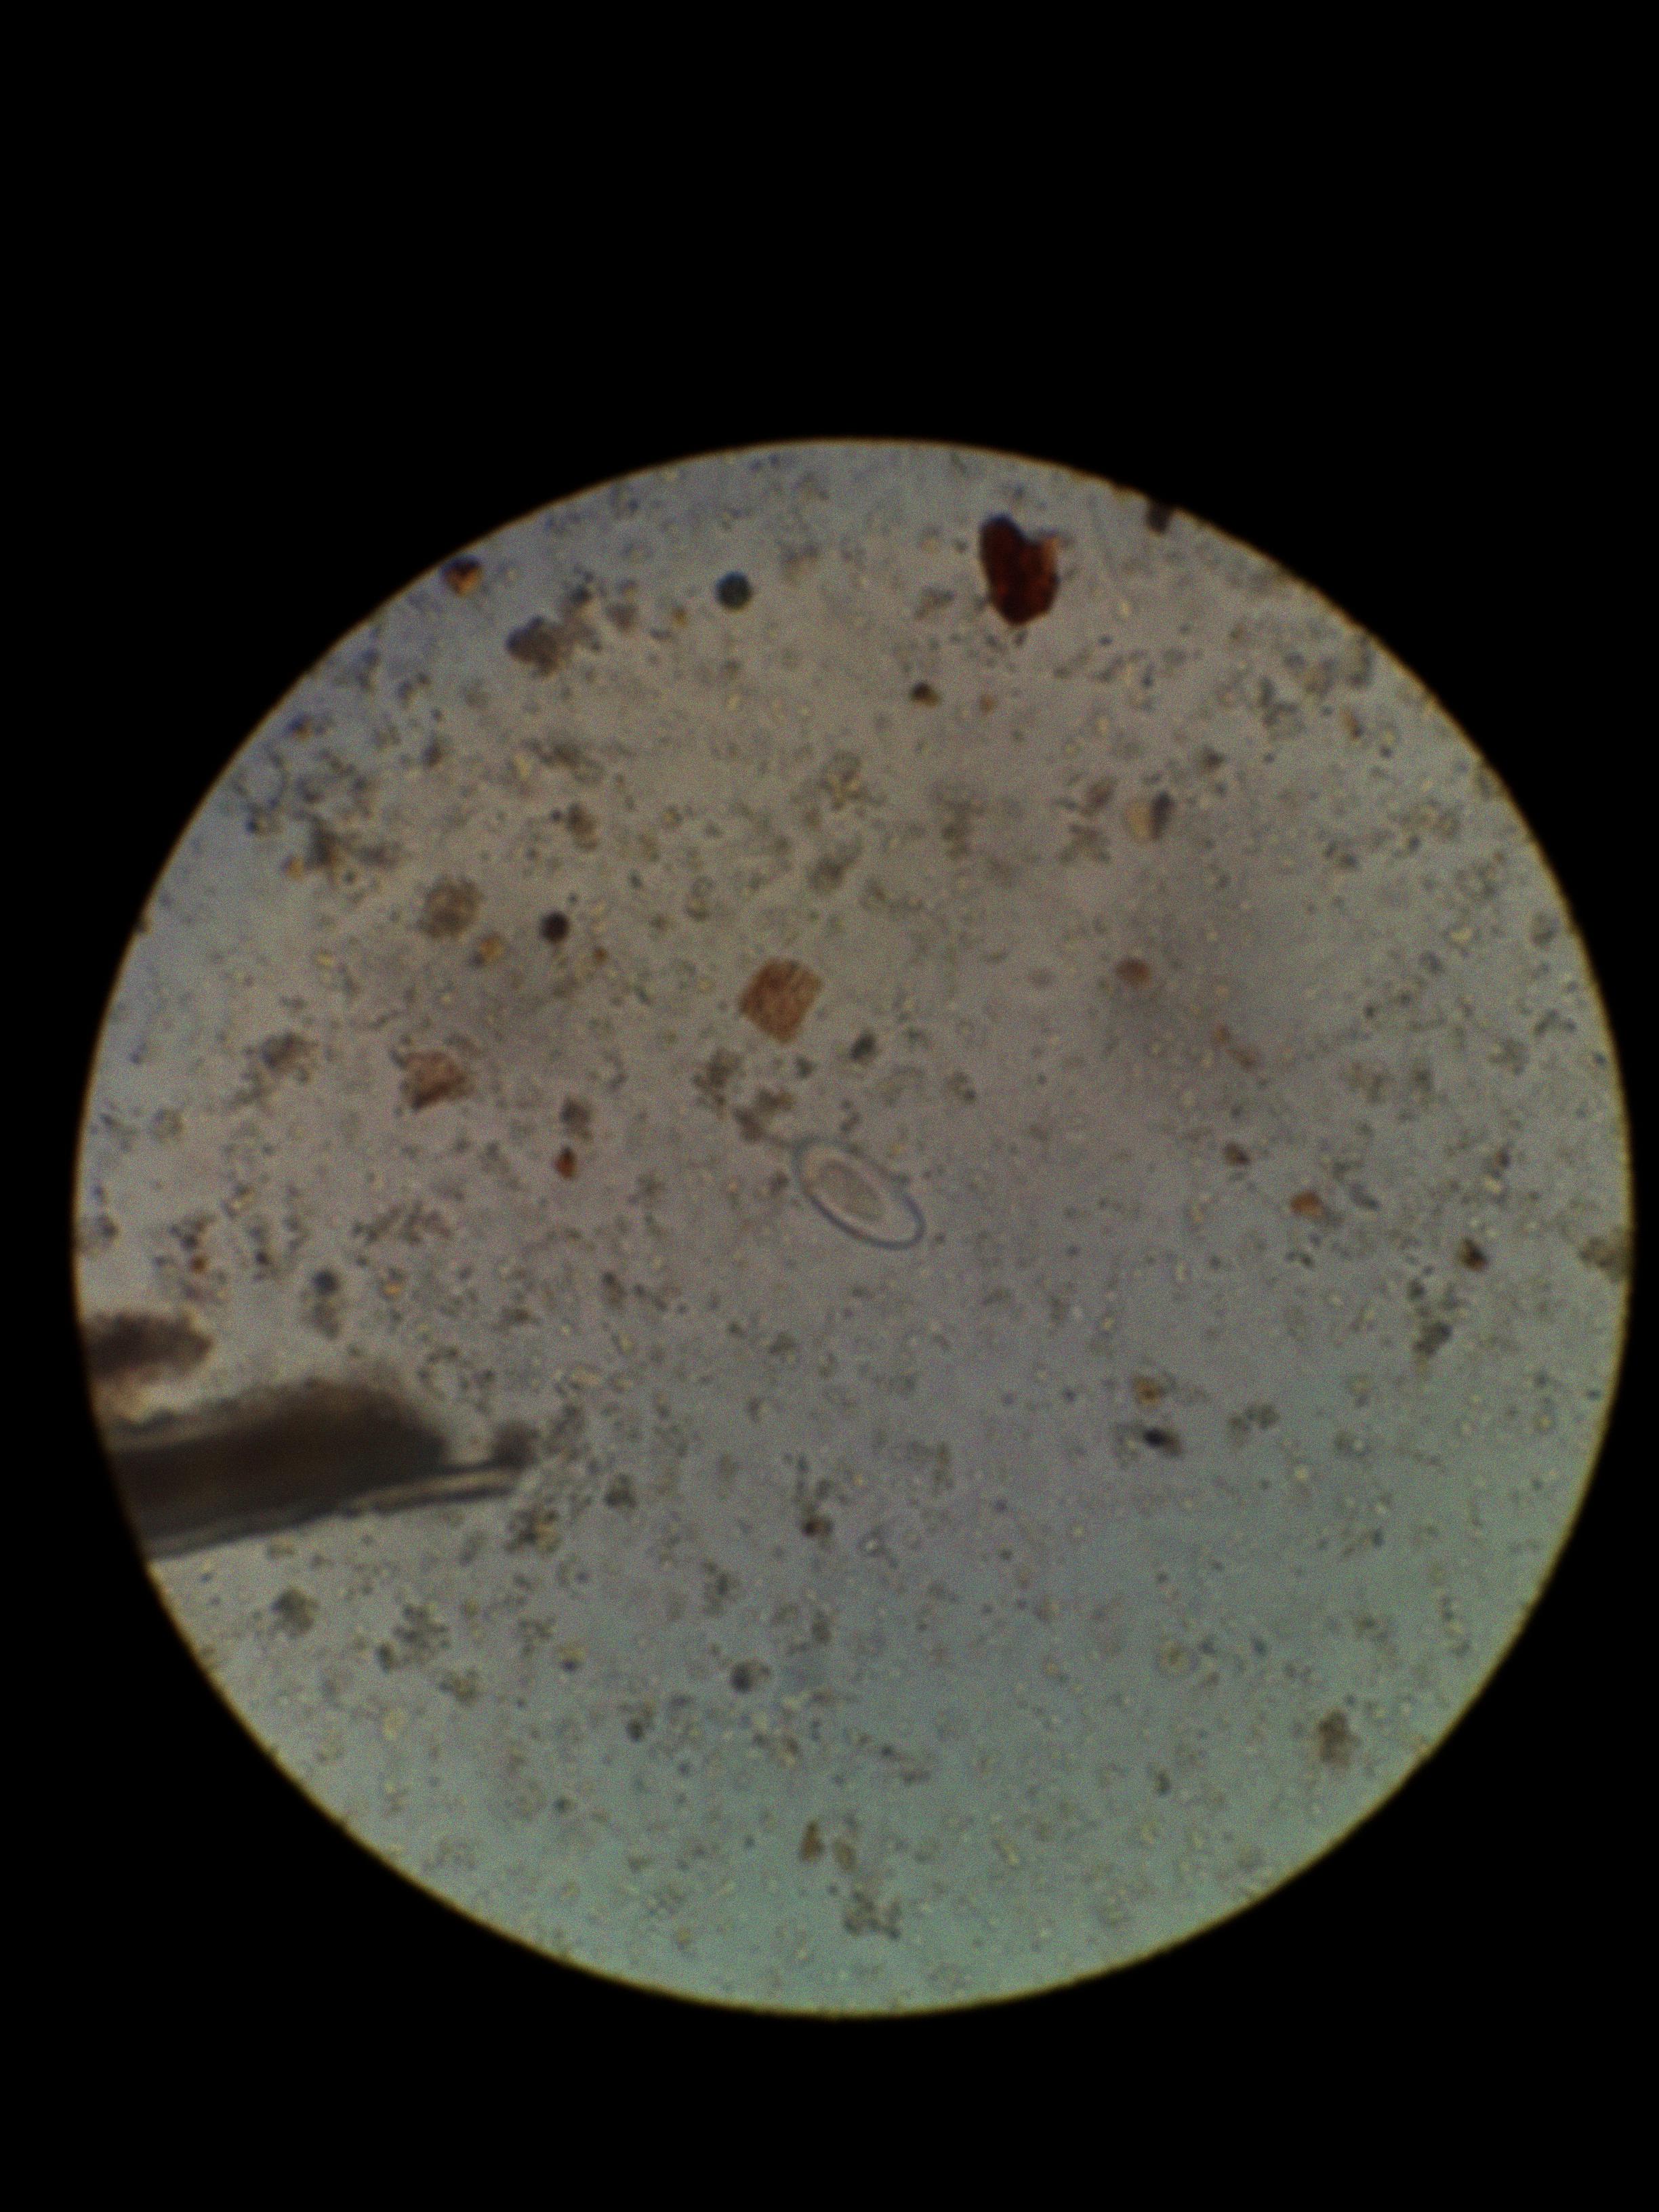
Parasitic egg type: Enterobius vermicularis